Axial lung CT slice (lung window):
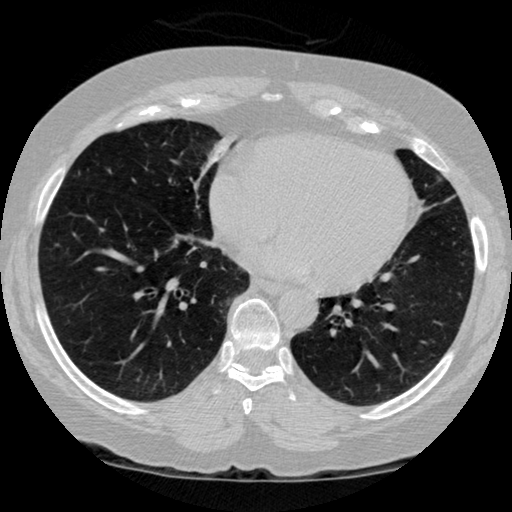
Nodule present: no